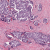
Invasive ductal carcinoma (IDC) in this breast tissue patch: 1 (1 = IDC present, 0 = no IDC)